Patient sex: M
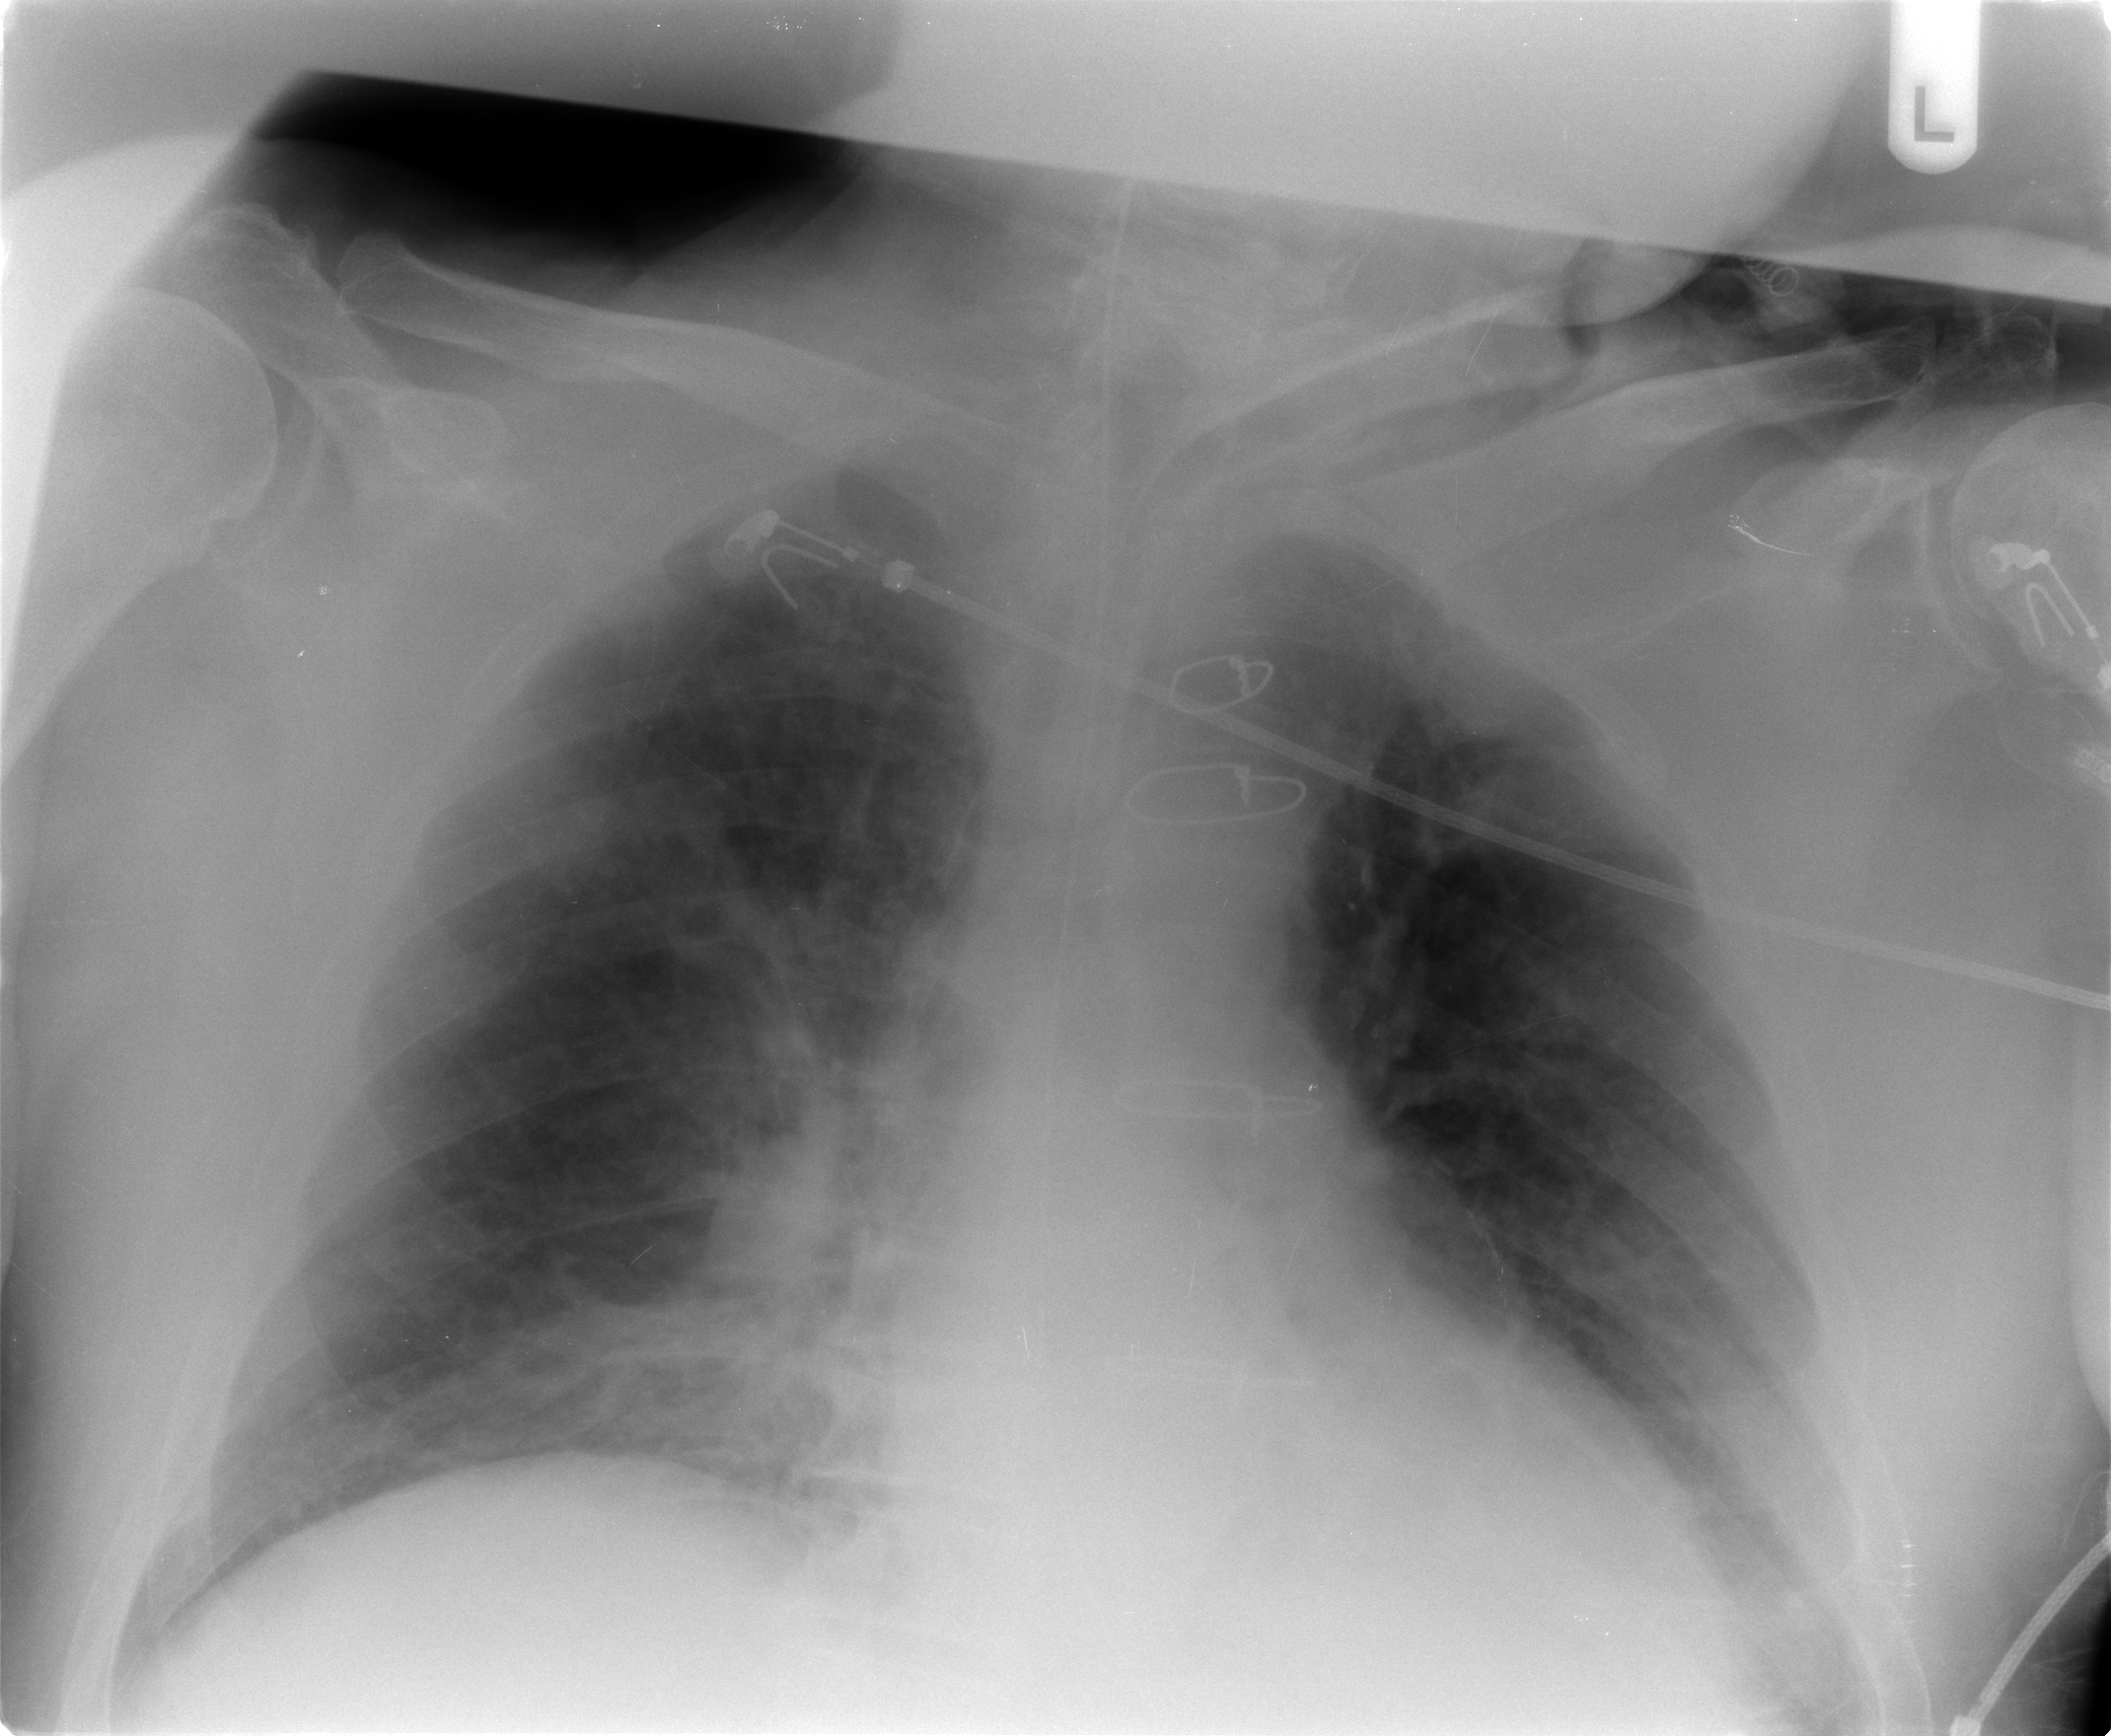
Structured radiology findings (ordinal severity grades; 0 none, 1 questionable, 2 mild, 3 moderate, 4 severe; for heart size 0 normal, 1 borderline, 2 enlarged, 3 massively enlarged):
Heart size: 2
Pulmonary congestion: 2
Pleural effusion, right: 0
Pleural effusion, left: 1
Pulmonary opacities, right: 2
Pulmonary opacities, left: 2
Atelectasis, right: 2
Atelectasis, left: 2